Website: bh-photo
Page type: review-order
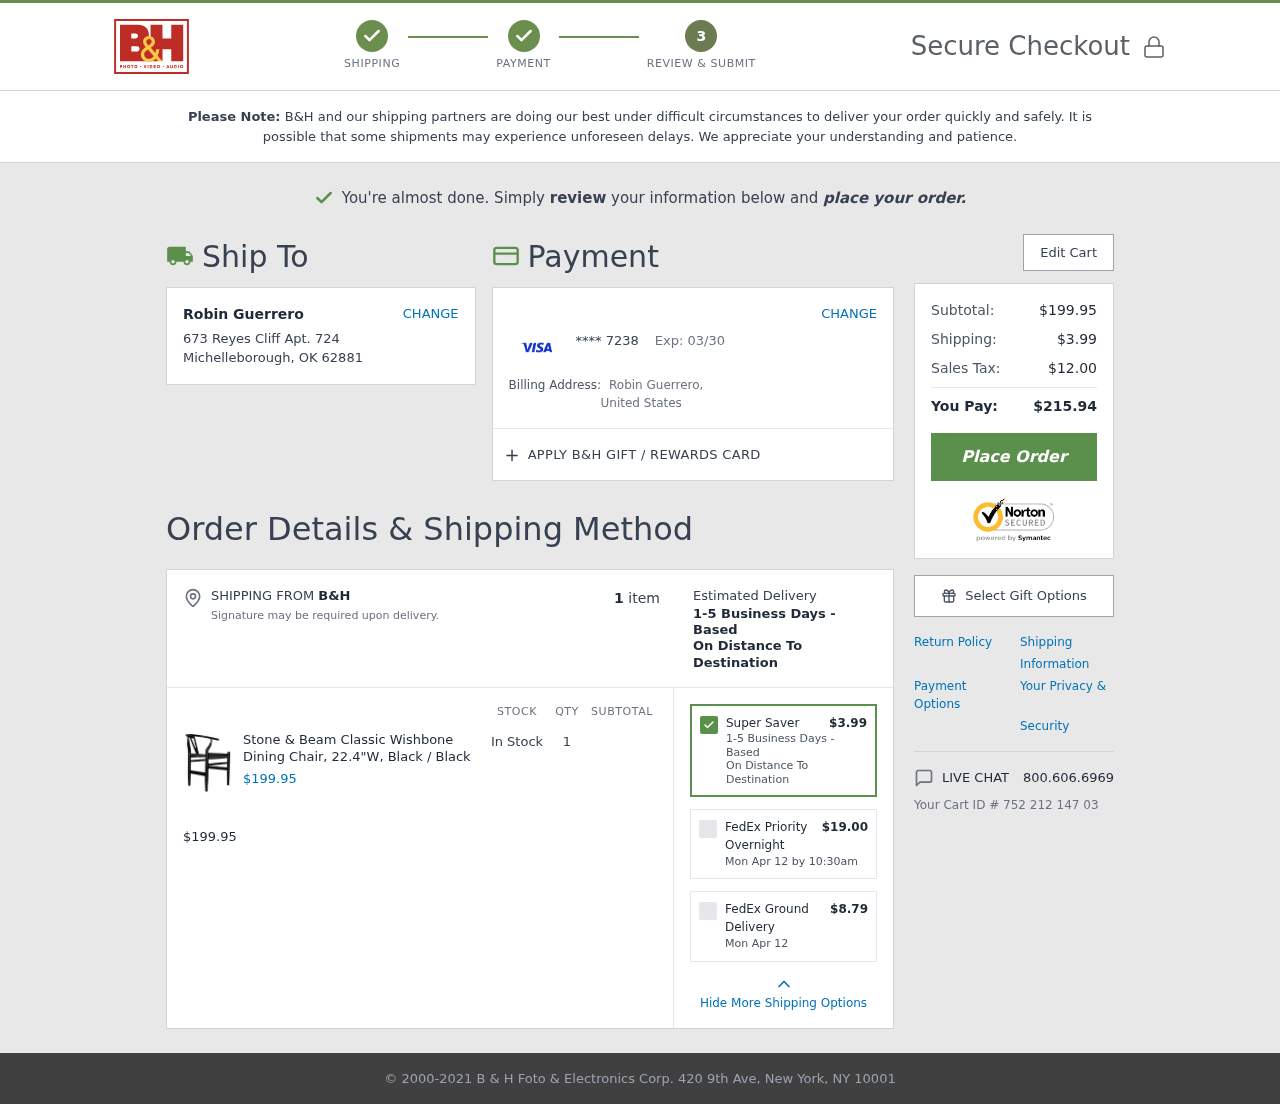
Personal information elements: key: PII_CARD_EXPIRY
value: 03/30
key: PII_CARD_LAST4
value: **** 7238
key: PII_CITY
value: Michelleborough
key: PII_COUNTRY
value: United States
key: PII_FULLNAME
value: Robin Guerrero
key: PII_FULLNAME2
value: Robin Guerrero
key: PII_POSTCODE
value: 62881
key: PII_STATE_ABBR
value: OK
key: PII_STREET
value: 673 Reyes Cliff Apt. 724
Product elements: key: PRODUCT1_NAME
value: Stone & Beam Classic Wishbone Dining Chair, 22.4"W, Black / Black
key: PRODUCT1_PRICE
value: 199.95
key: PRODUCT1_QUANTITY
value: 1
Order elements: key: ORDER_NUM_ITEMS
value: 1
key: ORDER_SUBTOTAL
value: $199.95
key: ORDER_SHIPPING_COST
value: $3.99
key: ORDER_DELIVERY_DATE
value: Mon Apr 12 by 10:30am
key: ORDER_DELIVERY_DATE2
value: Mon Apr 12
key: ORDER_TAX
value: $12.00
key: ORDER_TOTAL
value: $215.94
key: ORDER_ID
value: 752 212 147 03